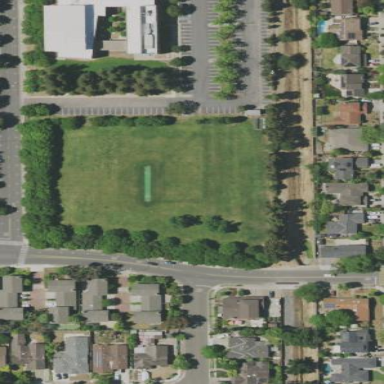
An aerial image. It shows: Cricket pitch for leisure and sport activities.